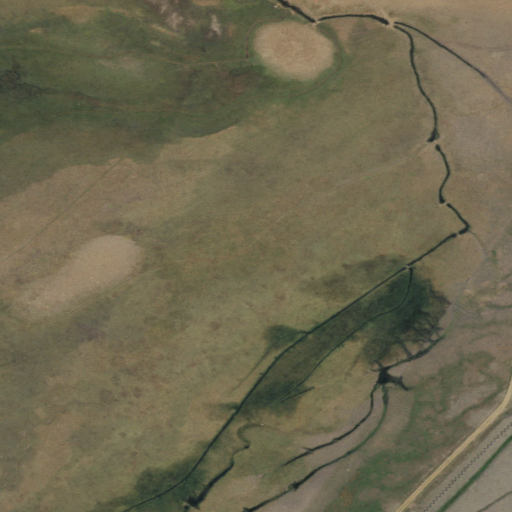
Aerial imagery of plain(s) in California named McKenzie Meadows containing herbaceous wetlands, grassland, and woody wetlands